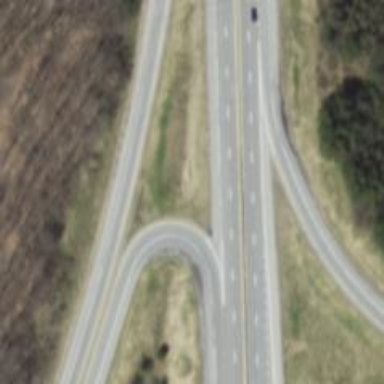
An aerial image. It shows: Trunk link highway.